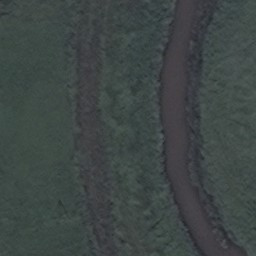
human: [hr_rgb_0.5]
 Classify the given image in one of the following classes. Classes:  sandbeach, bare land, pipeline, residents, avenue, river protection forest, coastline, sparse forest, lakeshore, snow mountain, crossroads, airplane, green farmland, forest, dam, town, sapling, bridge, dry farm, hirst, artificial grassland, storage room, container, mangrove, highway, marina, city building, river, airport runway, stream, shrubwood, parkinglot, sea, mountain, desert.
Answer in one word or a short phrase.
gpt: river